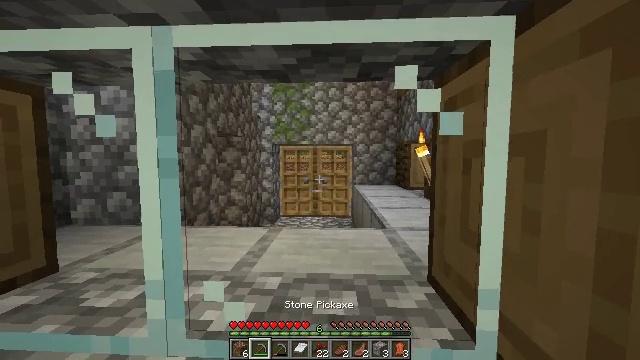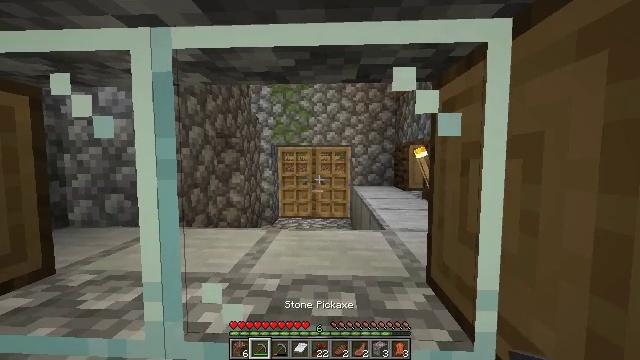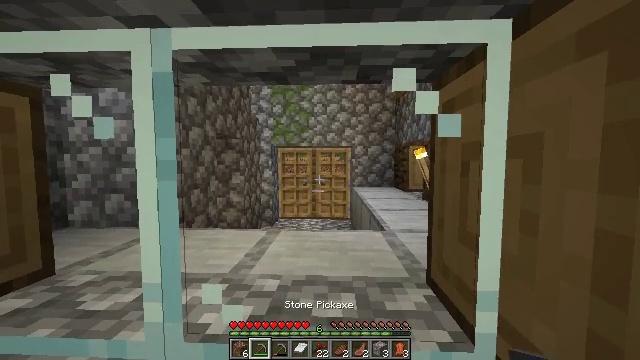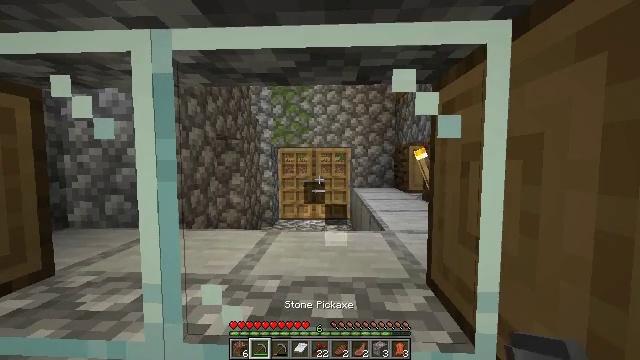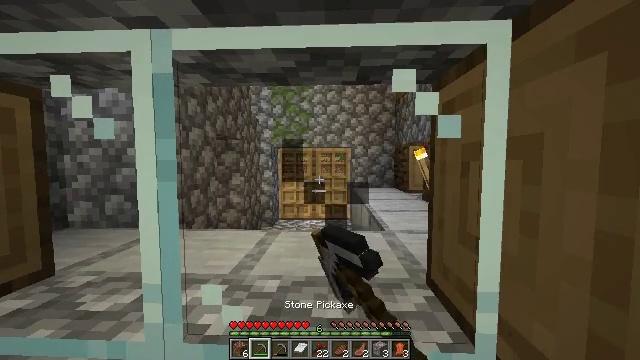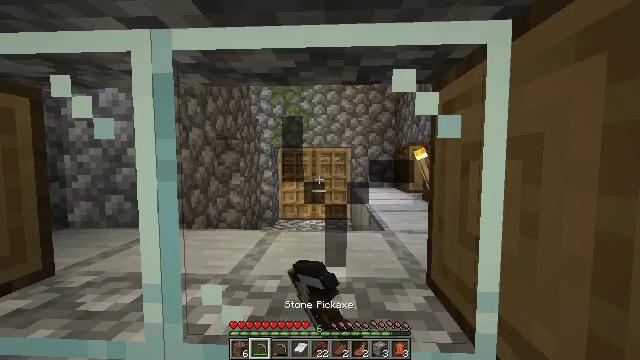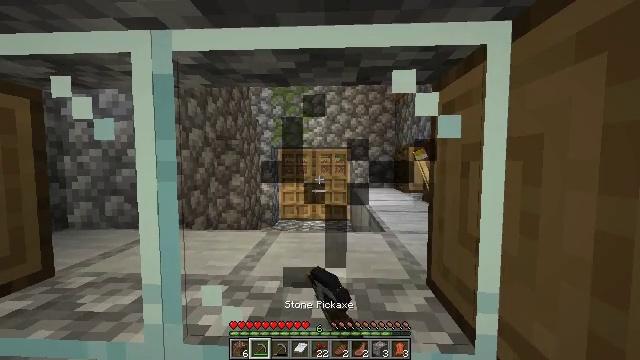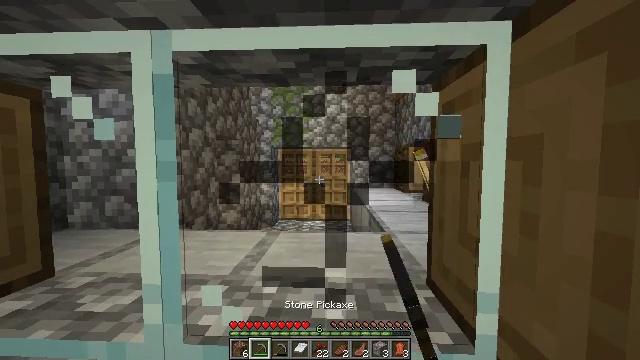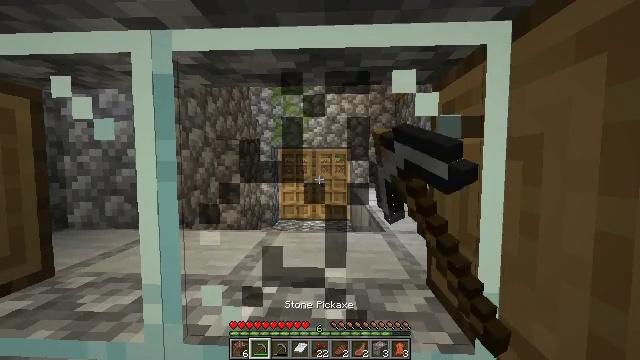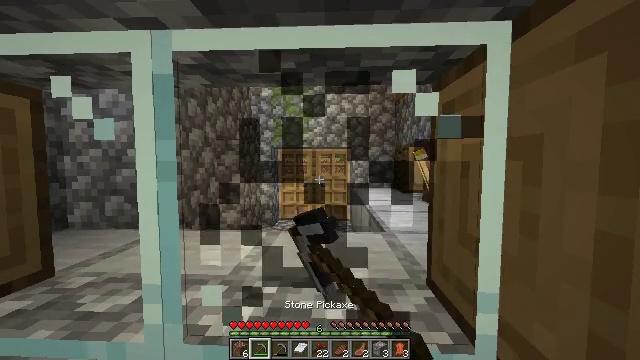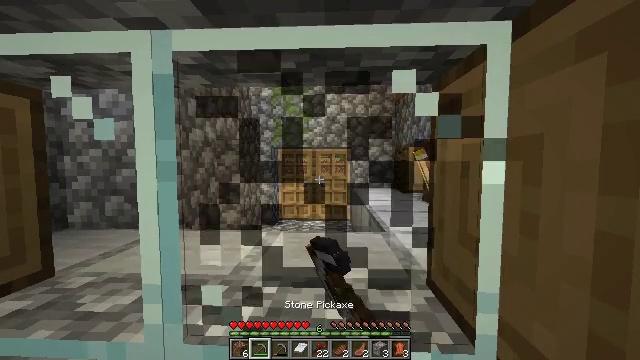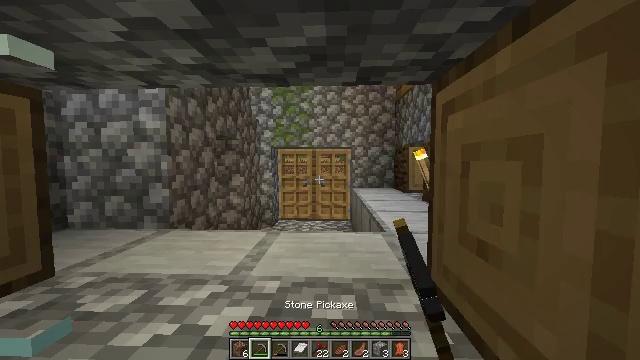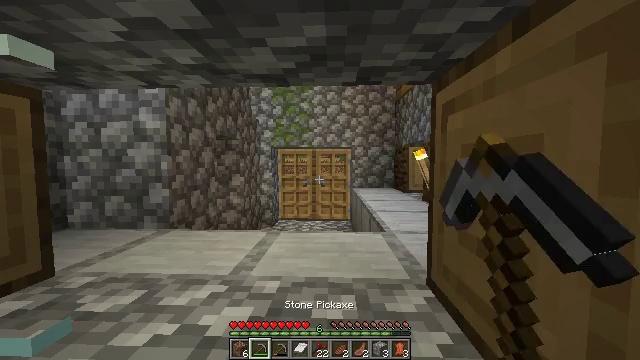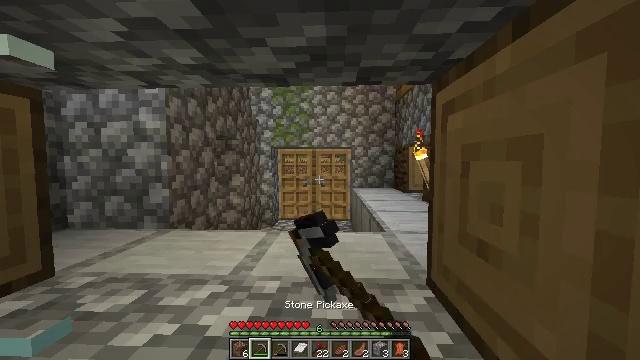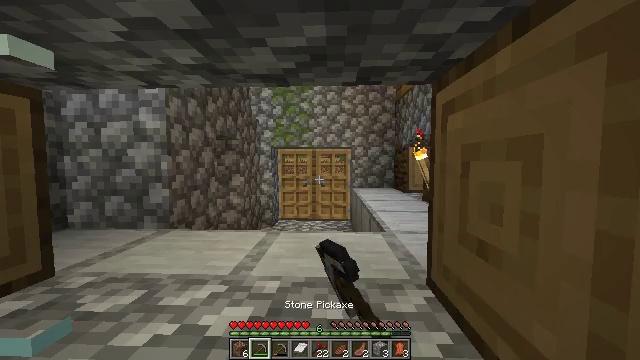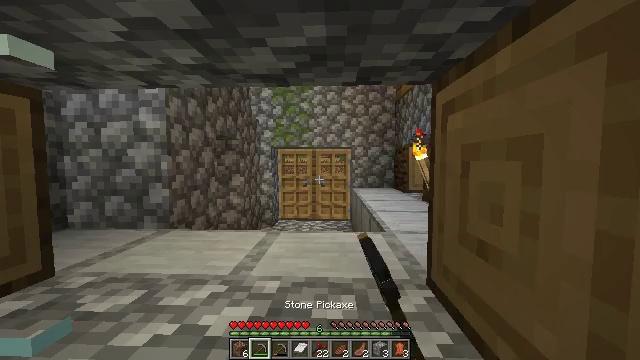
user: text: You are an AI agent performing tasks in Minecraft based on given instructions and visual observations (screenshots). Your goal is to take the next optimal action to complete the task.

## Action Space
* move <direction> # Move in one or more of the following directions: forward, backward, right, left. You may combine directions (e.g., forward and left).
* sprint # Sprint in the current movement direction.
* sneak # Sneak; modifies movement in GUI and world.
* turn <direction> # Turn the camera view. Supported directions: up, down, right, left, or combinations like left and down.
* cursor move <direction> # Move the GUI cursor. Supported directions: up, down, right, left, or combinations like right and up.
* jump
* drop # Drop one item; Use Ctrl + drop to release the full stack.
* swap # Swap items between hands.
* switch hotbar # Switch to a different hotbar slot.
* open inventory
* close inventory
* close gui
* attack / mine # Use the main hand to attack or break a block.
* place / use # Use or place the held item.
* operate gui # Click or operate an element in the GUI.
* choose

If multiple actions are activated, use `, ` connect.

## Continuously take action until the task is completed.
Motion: motion action
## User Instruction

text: Retrieve the glass pane from a window.
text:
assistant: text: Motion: no_op
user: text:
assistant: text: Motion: no_op
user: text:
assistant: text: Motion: attack / mine
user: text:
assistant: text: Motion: attack / mine
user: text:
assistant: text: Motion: attack / mine
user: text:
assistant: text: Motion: attack / mine
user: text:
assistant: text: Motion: attack / mine
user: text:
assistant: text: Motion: attack / mine
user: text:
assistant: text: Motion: attack / mine
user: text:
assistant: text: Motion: attack / mine
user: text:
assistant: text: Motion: attack / mine
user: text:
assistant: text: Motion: attack / mine
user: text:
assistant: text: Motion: attack / mine
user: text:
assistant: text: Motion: attack / mine
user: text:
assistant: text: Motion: attack / mine
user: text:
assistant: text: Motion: attack / mine